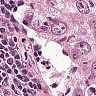
Metastatic tissue present: yes